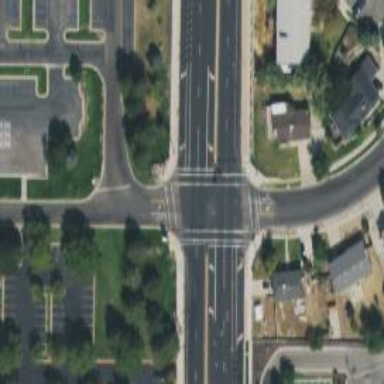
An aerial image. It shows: Marked crossing on the road.